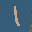
Label: 1